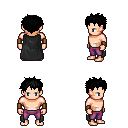
a pixel art fantasy rpg character, male body template, human, light skin, black cape, magenta pants, black bedhead hairstyle, leather bracers, four views (front, back, left, right), 2x2 character sprite sheet, small pixel art, hard edges, no anti-aliasing